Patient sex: F
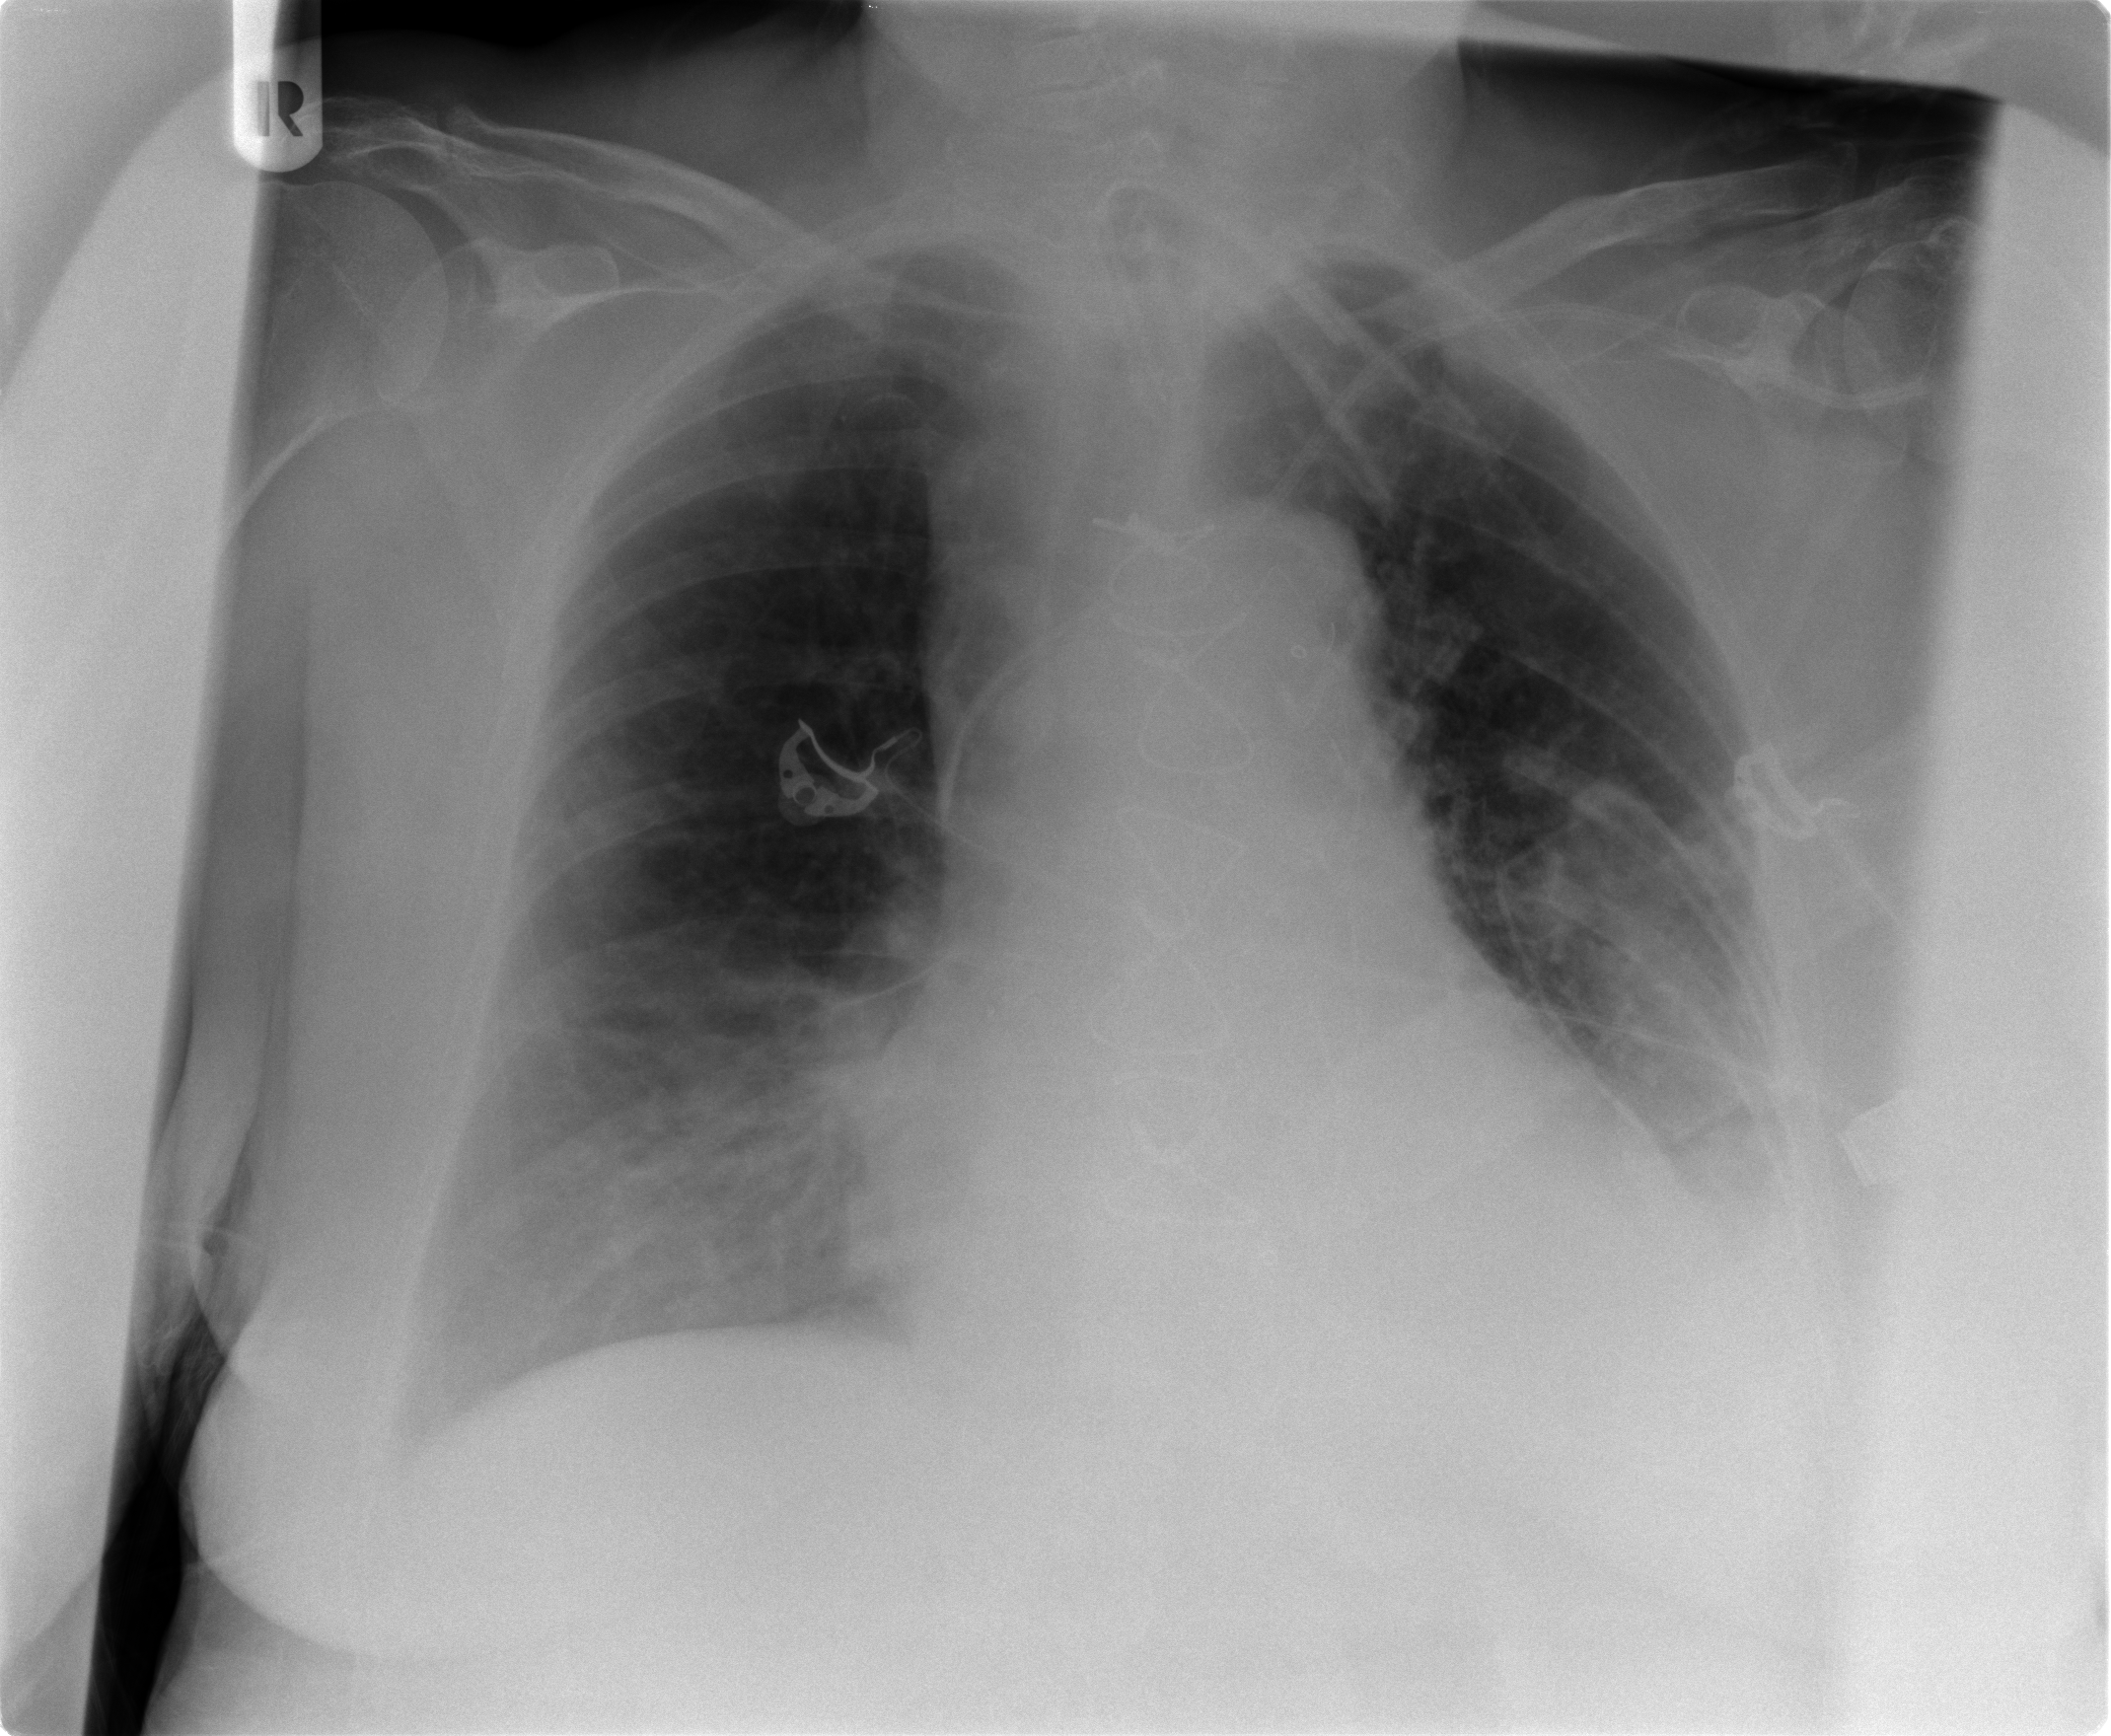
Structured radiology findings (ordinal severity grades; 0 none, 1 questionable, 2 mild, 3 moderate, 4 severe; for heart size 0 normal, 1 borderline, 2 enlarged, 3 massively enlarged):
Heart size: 2
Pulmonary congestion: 2
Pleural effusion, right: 0
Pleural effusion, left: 2
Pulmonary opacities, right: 0
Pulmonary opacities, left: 1
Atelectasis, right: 0
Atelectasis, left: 2